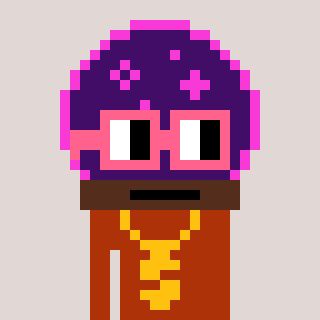
a pixel art character with square pink glasses, a crystalball-shaped head and a hotbrown-colored body on a warm background